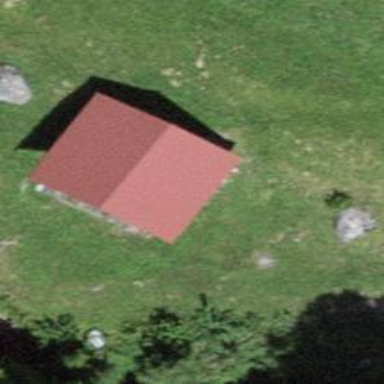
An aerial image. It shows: Rural barn.